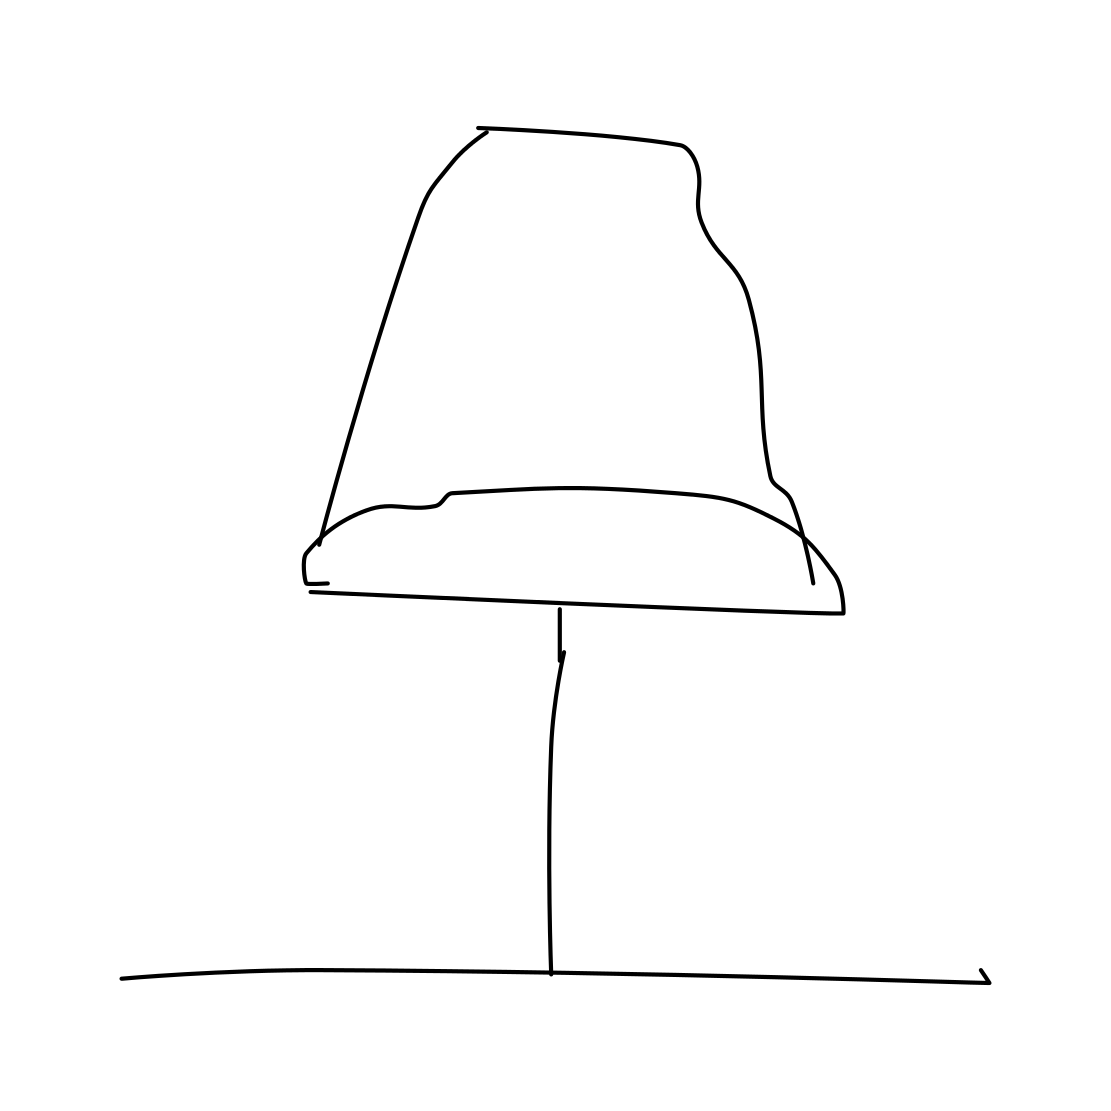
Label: tablelamp